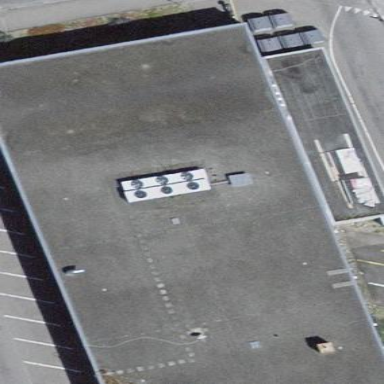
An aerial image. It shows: Supermarket building that is also tagged as supermarket shop. It seems like construction or renovation works are happening at this location.